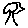
Label: tree